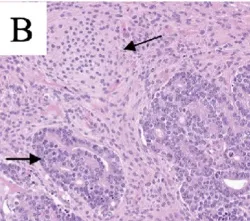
Histology of a meningioma (CNS WHO grade 1) with tumor-to-meningioma metastasis from adenocarcinoma; hematoxylin and eosin staining at low and high magnification (A-B).
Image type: pathology (h&e)